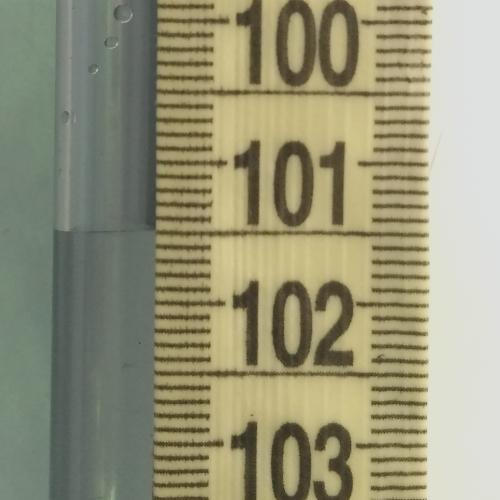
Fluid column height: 101.5 cm